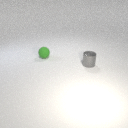
small gray metal cylinder to the right of small green rubber sphere